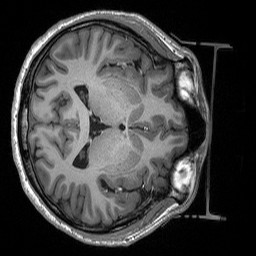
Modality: T1w
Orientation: axial
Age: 36
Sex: male
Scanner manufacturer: siemens
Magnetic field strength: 3 T
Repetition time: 2.53 s
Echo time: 0.00219 s